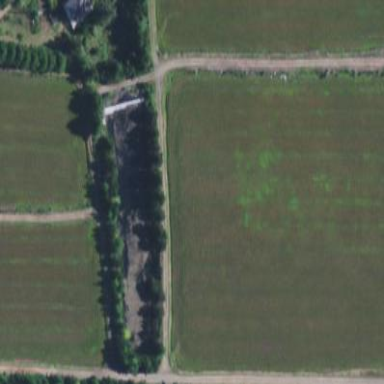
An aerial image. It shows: Farmland with cranberries as the main crop.